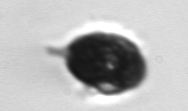
Label: Mesodinium